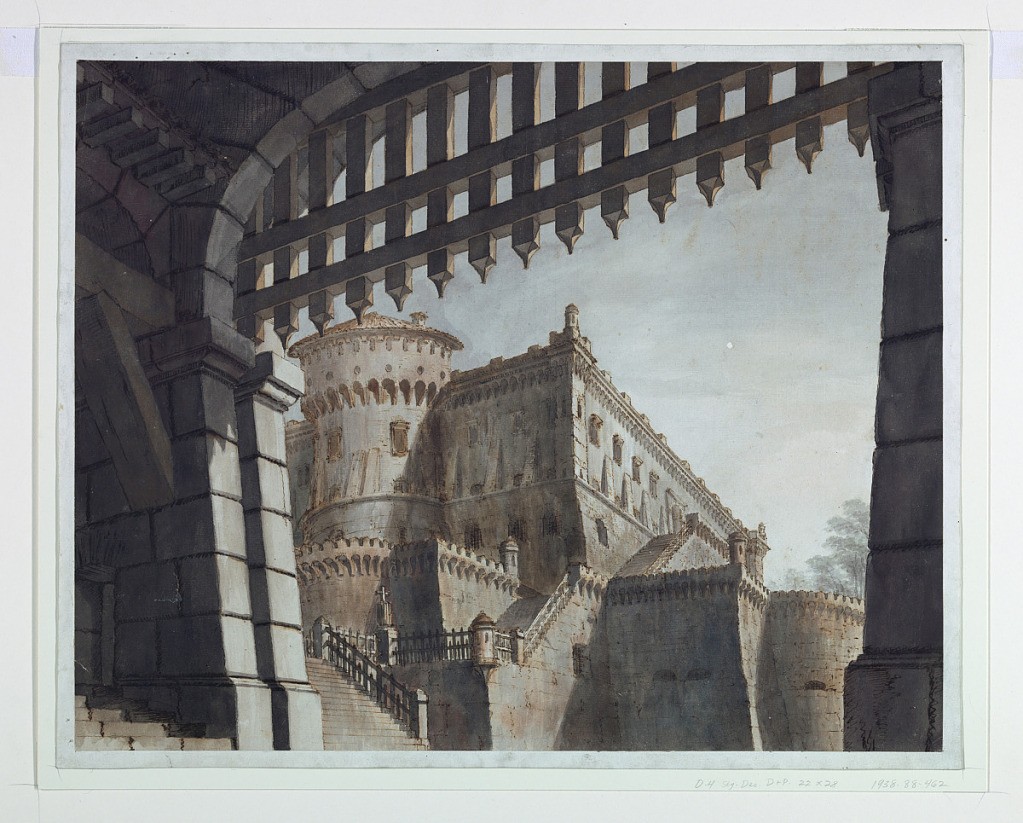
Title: Stage Design, Castle with a Portcullis
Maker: Giovanni Maria Quaglio, Italian, active Italy and Germany, 1700 - 1765
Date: early 19th century
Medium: Pen and brown ink, brush and gray and brown wash, watercolor on paper
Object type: Drawing
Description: Horizontal rectangle. View through castle gateway under arch with portcullis on huge fortified castle with towers and staircases.